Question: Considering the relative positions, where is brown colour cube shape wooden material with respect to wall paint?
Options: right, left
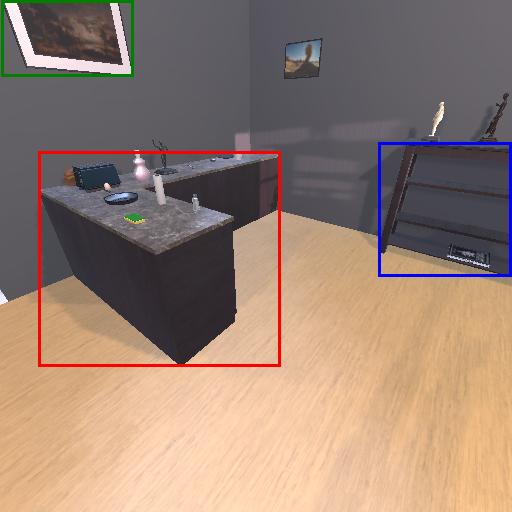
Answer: right